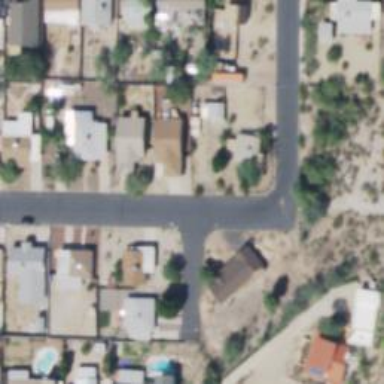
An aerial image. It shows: Asphalt road in residential area.